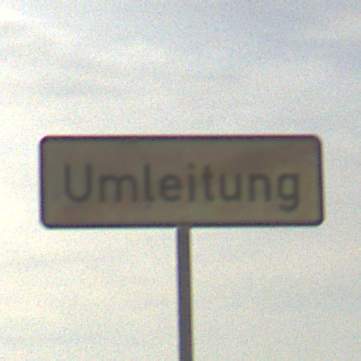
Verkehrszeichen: EndeDerUmleitungsankuendigung
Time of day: MorningAfternoon
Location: Outdoor (Suburban)
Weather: PartlyCloudy
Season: NotSpecified
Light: Natural